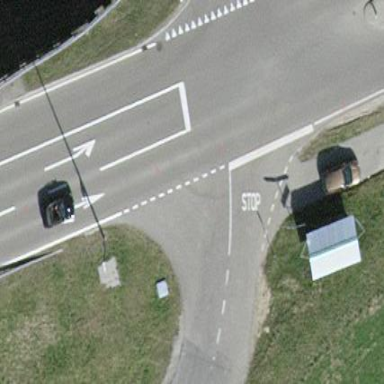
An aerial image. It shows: Primary highway with concrete surface leading to roundabout.